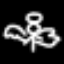
Label: angel